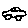
Label: car